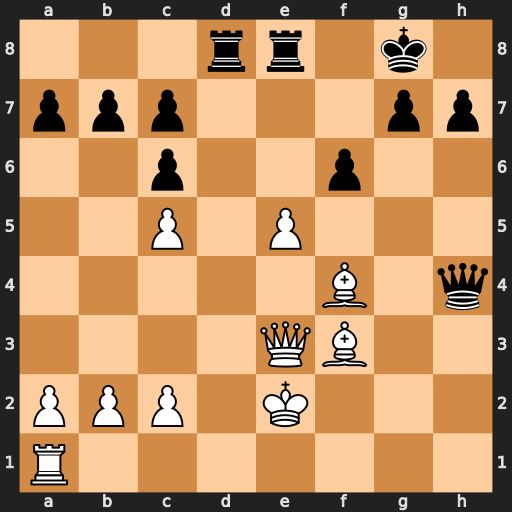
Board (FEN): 3rr1k1/ppp3pp/2p2p2/2P1P3/5B1q/4QB2/PPP1K3/R7
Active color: w
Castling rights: -
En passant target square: -
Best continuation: Rh1 Qxf4 Qxf4